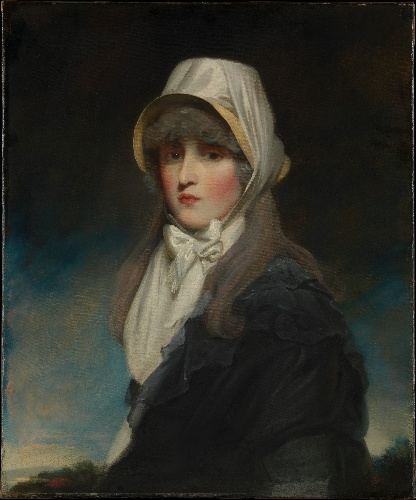
Title: Mrs. George Horsley (Charlotte Mary Talbot, died 1828)
Artist: John Westbrooke Chandler
Artist bio: British, 1763?–?1807 Edinburgh
Object type: Painting
Classification: Paintings
Medium: Oil on canvas
Dimensions: 30 x 24 7/8 in. (76.2 x 63.2 cm)
Department: European Paintings
Credit line: Bequest of Jacob Ruppert, 1939
Accession year: 1939
Repository: Metropolitan Museum of Art, New York, NY
Tags: Portraits|Women